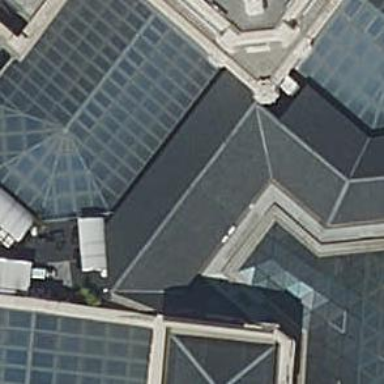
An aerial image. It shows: The roof of the building has glass mansard design.